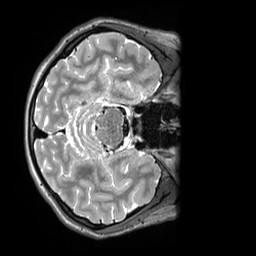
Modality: T2w
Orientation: axial
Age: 21
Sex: female
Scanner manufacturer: siemens
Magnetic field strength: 3 T
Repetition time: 3.2 s
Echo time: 0.408 s